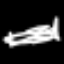
Label: airplane